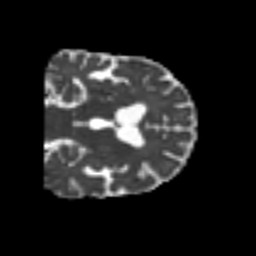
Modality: MD
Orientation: coronal
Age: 58
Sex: male
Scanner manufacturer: siemens
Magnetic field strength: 3 T
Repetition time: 4.999 s
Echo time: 0.07946 s